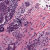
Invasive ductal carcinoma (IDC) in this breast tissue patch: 1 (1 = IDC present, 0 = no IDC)